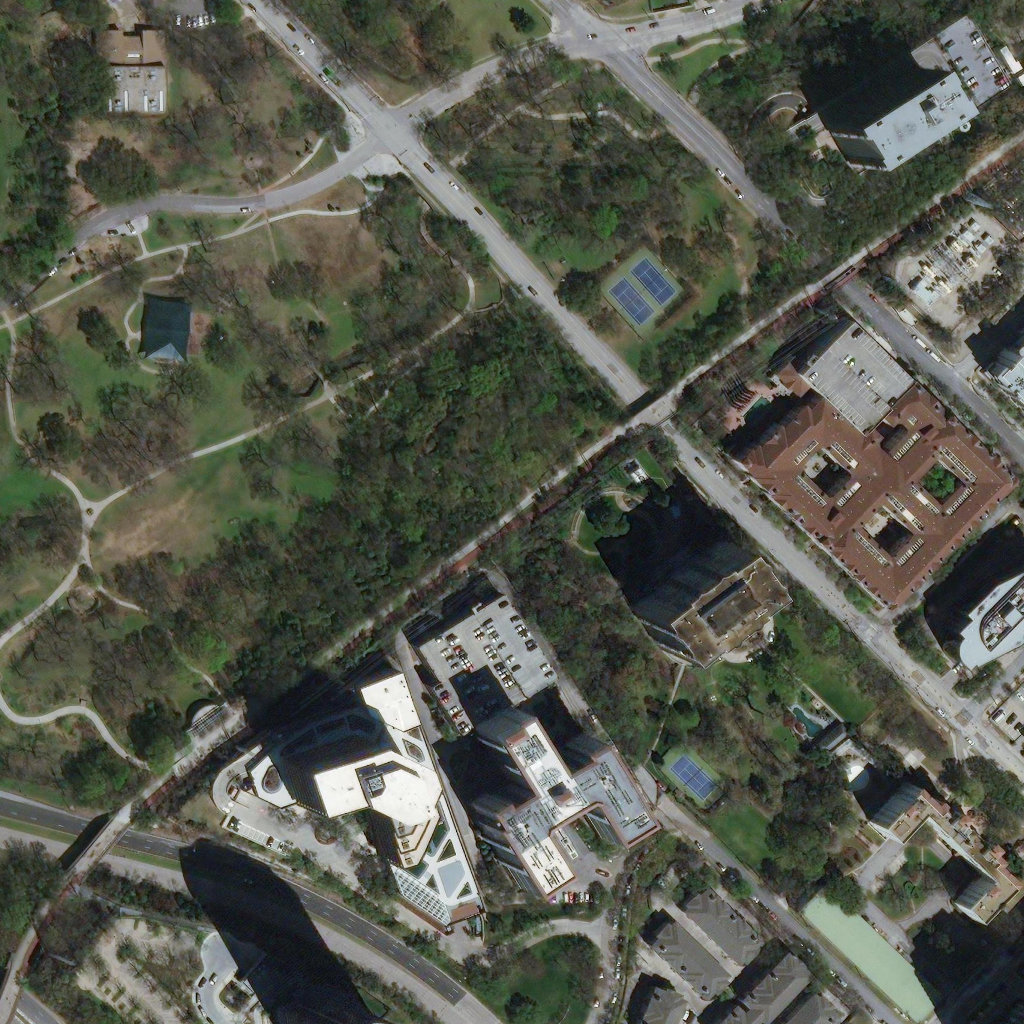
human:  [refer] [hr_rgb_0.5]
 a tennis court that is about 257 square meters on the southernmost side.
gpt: <box>[[65, 73, 70, 78, 0]]</box>